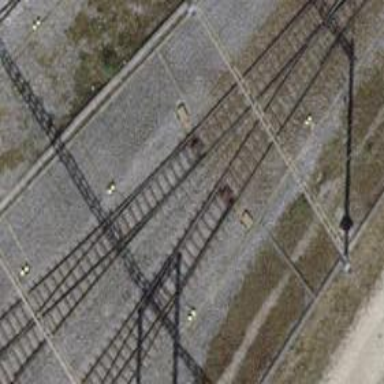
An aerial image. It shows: Railway switch.